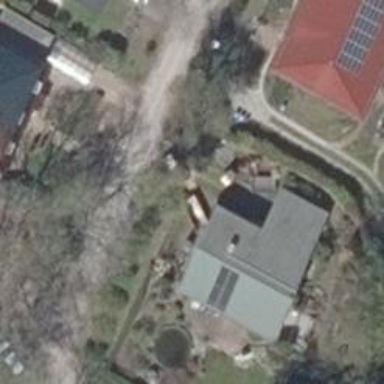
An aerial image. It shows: Detached building.